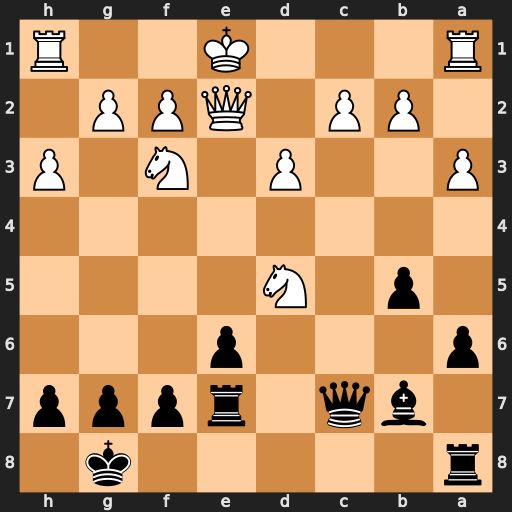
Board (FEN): r5k1/1bq1rppp/p3p3/1p1N4/8/P2P1N1P/1PP1QPP1/R3K2R
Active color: b
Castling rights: KQ
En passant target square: -
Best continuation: exd5 Qxe7 Qxe7+